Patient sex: M
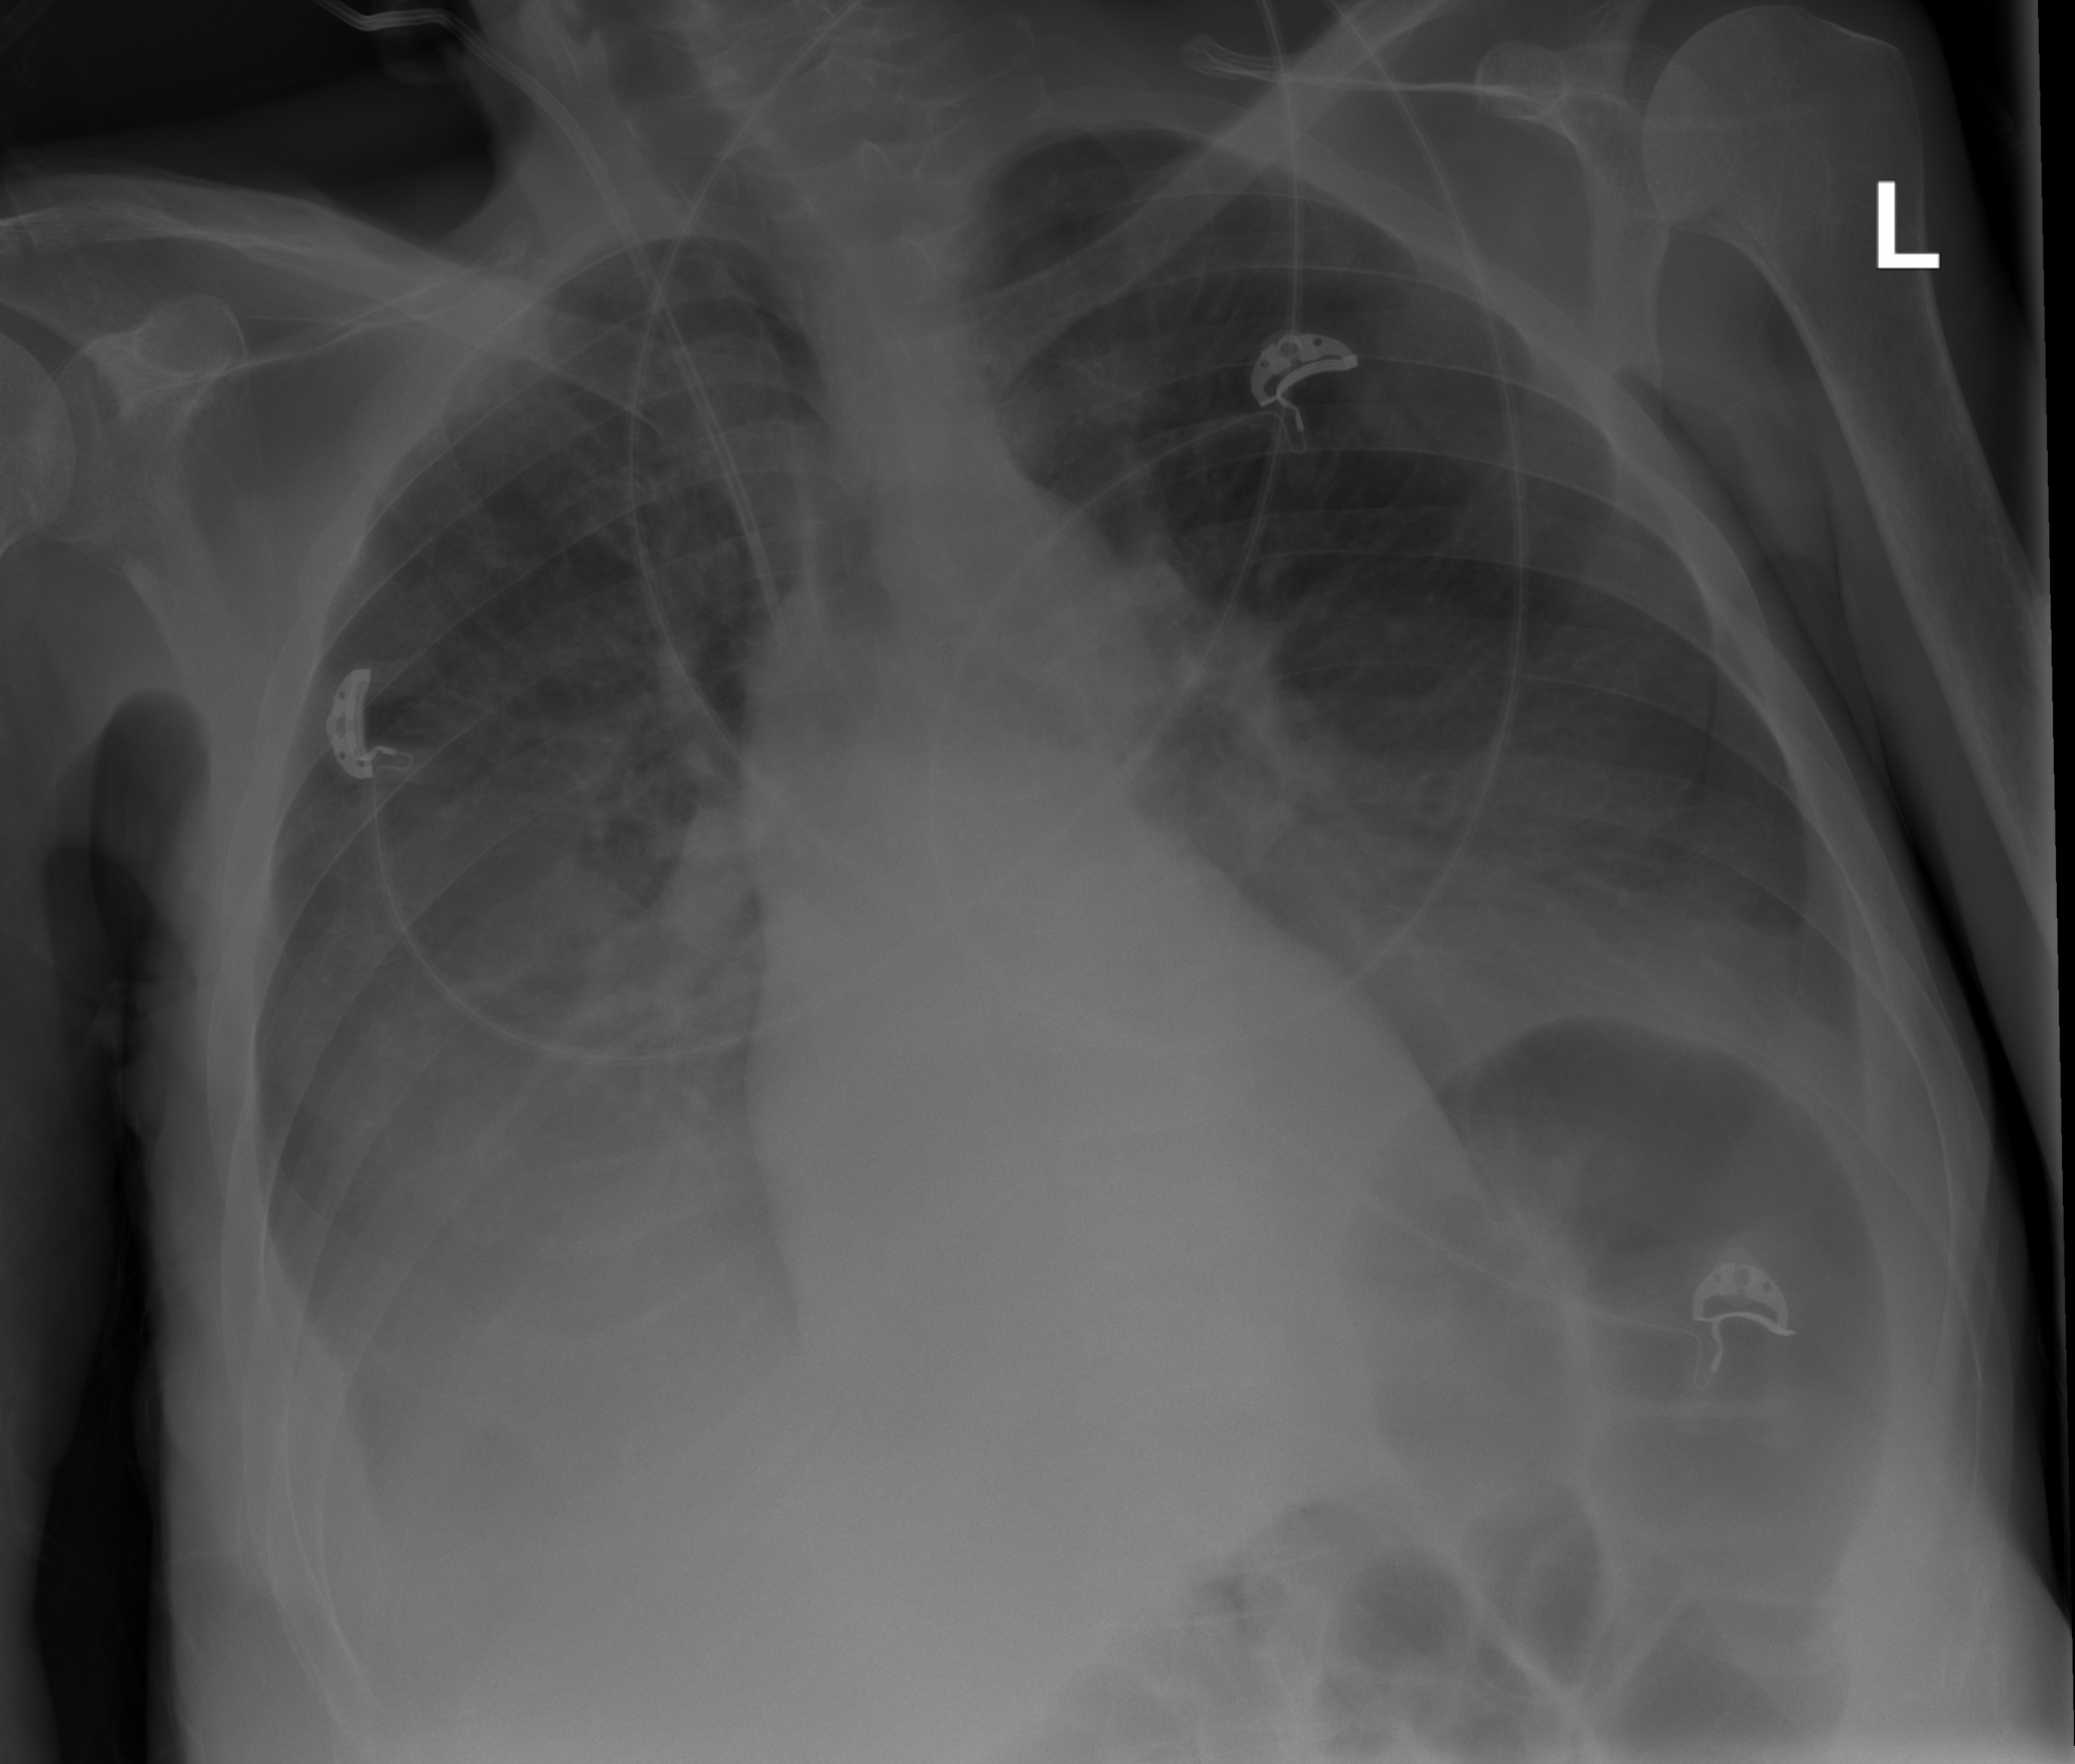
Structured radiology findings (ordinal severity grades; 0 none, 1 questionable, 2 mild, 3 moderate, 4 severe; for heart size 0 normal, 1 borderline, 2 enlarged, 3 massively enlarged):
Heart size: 0
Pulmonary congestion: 1
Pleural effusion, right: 2
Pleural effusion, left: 1
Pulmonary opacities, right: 0
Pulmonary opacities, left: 0
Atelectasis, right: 2
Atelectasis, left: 0